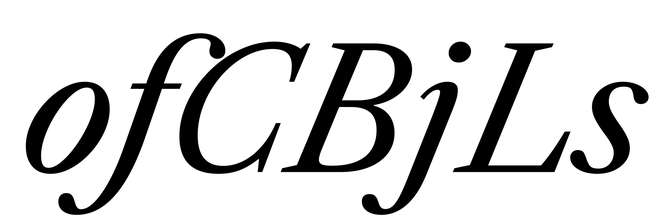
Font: LibreCaslonText-Italic_Italic